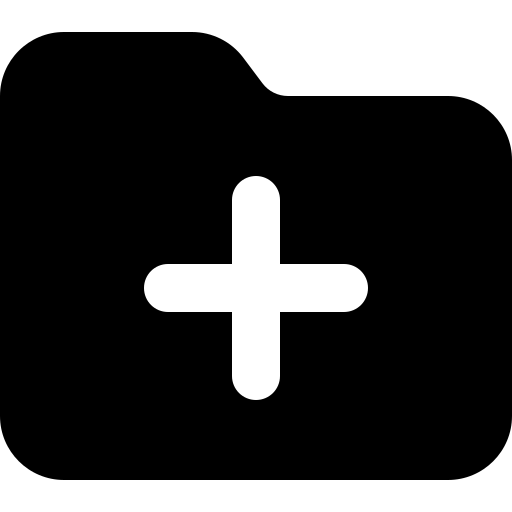
Tags: icon, FontAwesome, fa-icon, solid, folder, plus